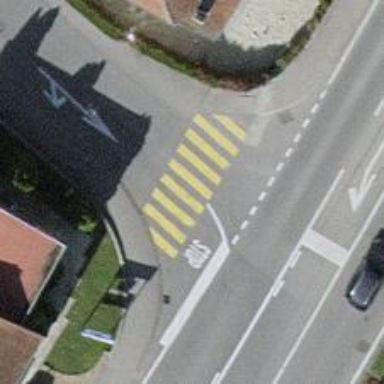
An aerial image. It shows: Uncontrolled zebra crossing on the road.